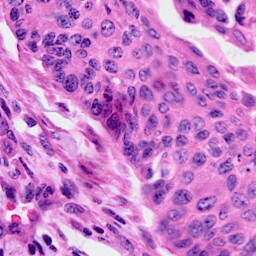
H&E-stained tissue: Cervix